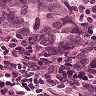
Metastatic tissue present: yes